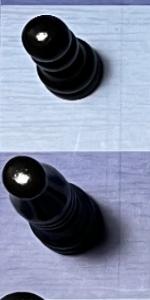
Label: Bishop_Black